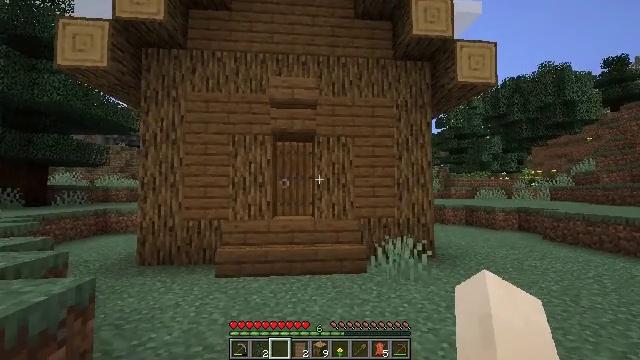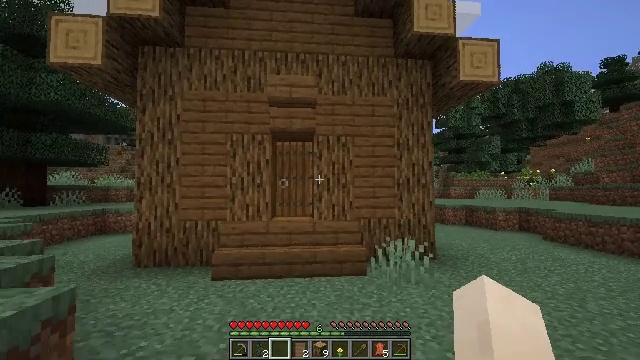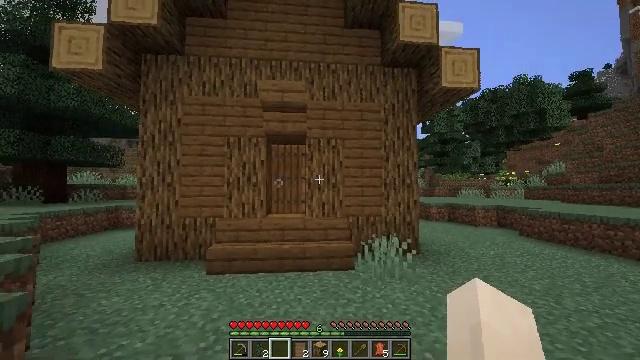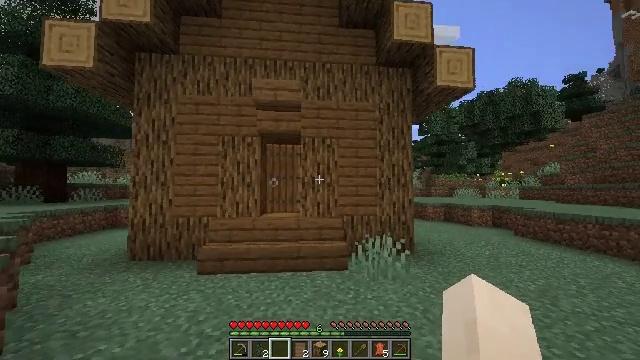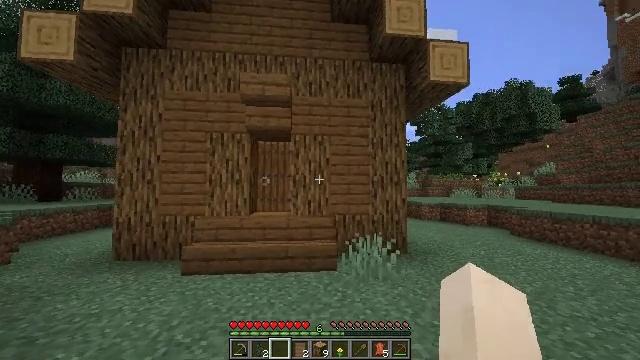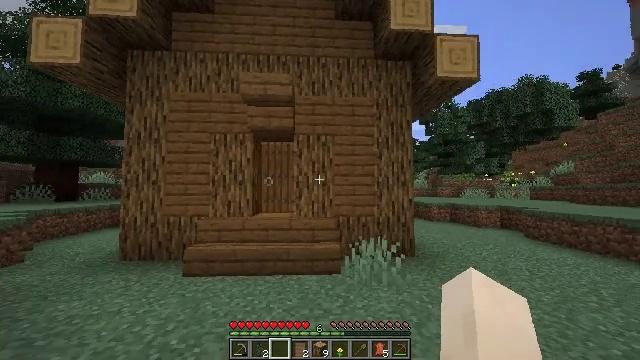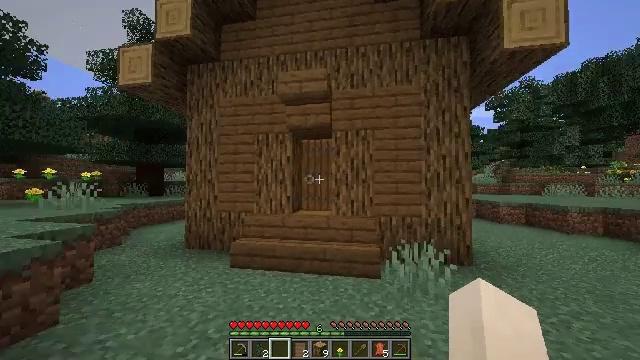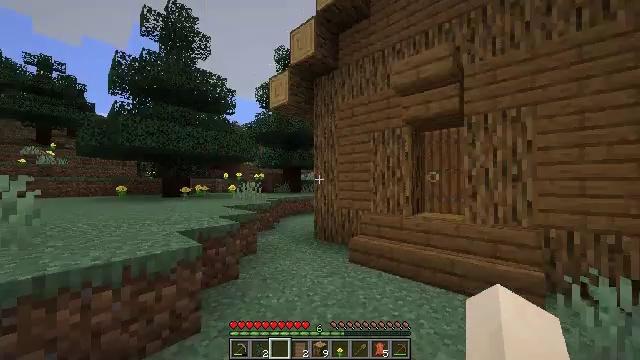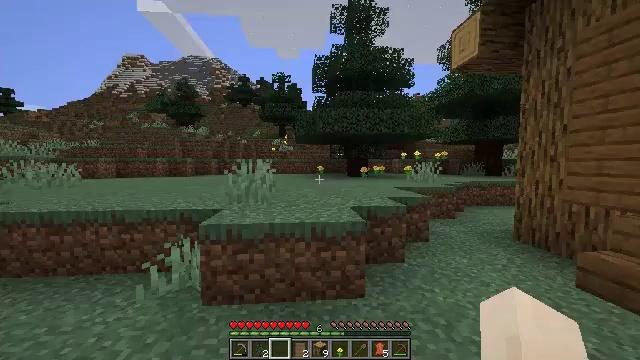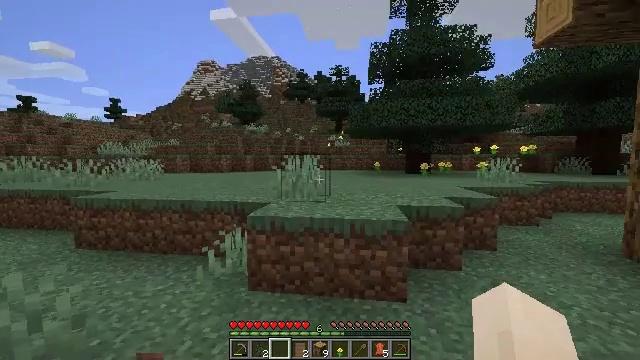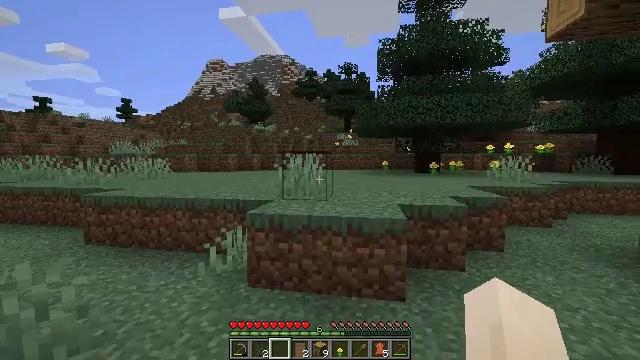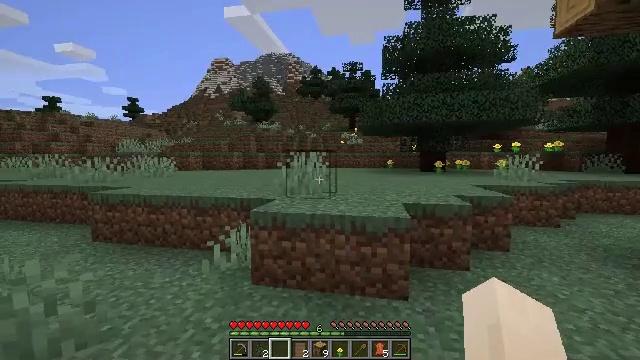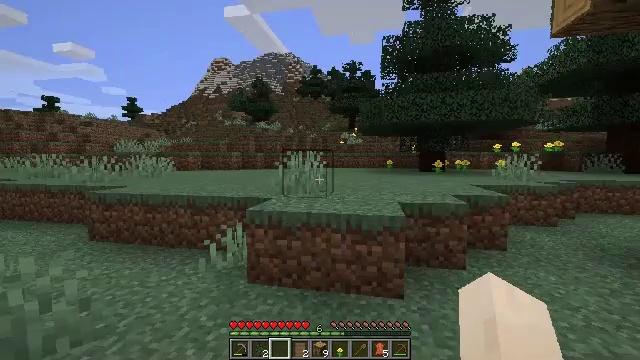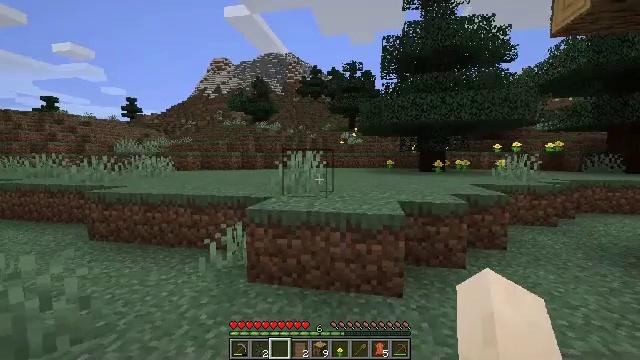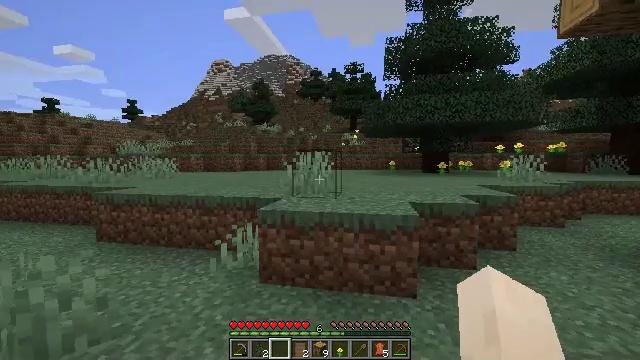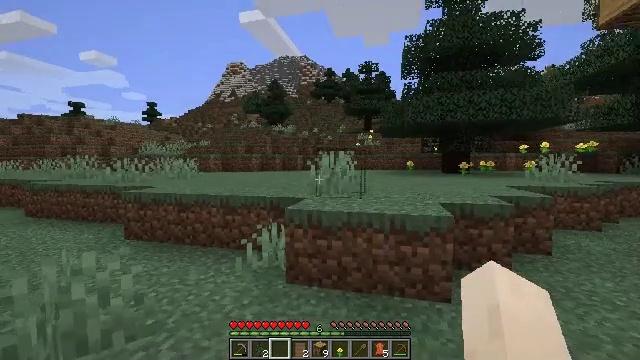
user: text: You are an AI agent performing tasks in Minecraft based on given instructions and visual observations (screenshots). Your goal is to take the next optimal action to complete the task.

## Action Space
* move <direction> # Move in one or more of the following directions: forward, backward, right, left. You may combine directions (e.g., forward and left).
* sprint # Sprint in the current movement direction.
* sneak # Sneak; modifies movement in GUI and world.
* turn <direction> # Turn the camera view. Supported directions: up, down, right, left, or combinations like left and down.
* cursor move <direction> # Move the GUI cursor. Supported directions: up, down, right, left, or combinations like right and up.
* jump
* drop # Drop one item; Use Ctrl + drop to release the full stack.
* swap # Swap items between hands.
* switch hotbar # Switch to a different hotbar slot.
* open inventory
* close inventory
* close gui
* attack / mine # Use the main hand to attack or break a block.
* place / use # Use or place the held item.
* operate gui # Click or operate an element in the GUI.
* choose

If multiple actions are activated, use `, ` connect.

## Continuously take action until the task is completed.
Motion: motion action
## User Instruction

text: Break the grass block.
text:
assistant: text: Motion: move forward and move right
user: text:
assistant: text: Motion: move forward and move right
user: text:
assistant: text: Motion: move forward and move right
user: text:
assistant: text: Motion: move forward and move right
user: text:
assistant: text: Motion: move forward and move right, turn left
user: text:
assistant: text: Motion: move right, turn left
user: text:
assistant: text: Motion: move right, turn left
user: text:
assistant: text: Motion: move right, turn left and down
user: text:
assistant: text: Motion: move right, turn left
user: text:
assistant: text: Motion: turn left
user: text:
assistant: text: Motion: turn left
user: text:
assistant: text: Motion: no_op
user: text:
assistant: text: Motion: move left
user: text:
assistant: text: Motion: move left
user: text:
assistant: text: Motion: move forward and move left, turn left
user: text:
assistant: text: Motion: move forward and move left, turn left
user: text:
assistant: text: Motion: move left
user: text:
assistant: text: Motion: move left
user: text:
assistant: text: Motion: move forward and move left
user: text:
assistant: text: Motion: move forward and move left
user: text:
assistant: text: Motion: move forward and move left, turn left
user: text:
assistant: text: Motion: move forward and move left, turn left
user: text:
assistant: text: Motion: move forward and move left, turn left
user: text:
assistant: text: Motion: move forward and move left, turn left
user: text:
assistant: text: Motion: move forward and move left
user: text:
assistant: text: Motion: move forward and move left, turn right
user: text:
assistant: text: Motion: move forward, turn right
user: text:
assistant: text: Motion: move forward, turn right and down
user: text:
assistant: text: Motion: move forward, turn right and down
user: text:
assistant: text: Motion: move forward, turn right and down